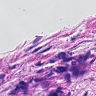
Metastatic tissue present: yes